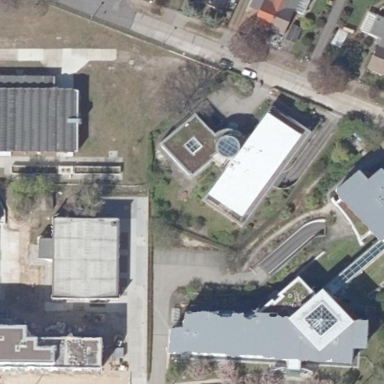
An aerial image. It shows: Office building with flat roof.